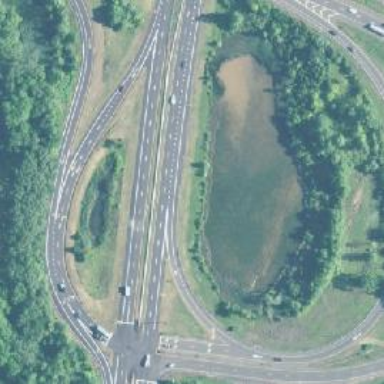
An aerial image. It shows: This image shows trunk highway that functions as expressway.